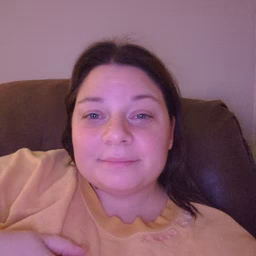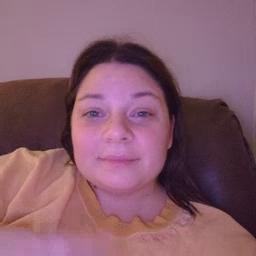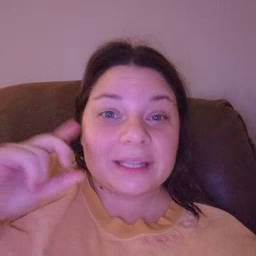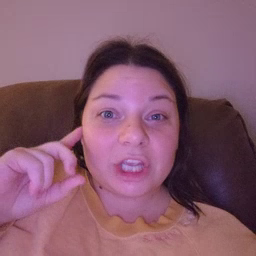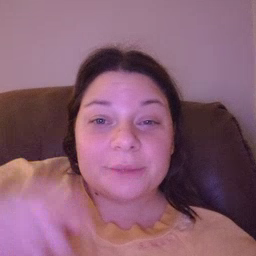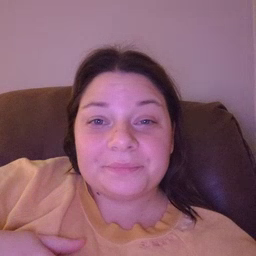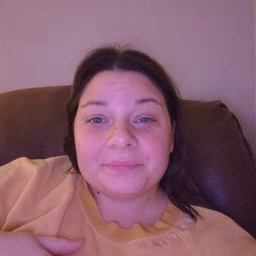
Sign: ear